Aerial crown-view tile of a tropical tree (Barro Colorado Island, Panama), acquired 20250818:
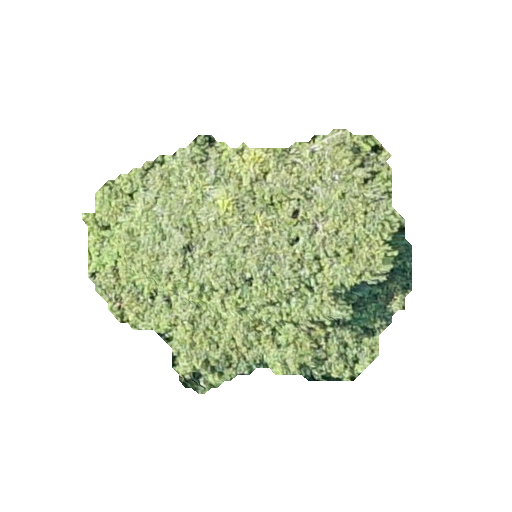
Species: Luehea seemannii
GBIF accepted scientific name: Luehea seemannii
Crown area: 92.255 m²